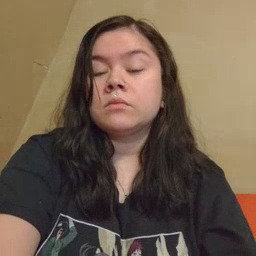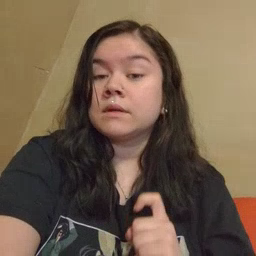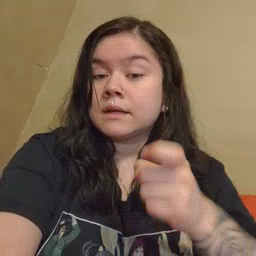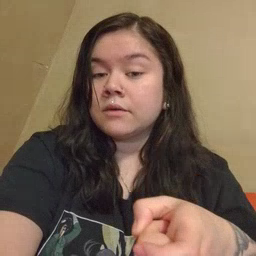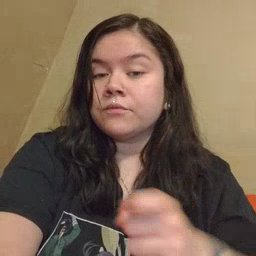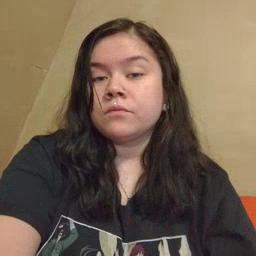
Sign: gift